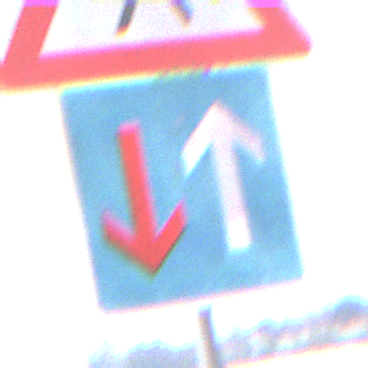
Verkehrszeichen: VorrangVorGegenverkehr
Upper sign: FussgaengerRechts
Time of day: MorningAfternoon
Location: Outdoor (Nature)
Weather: Overcast
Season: NotSpecified
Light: Natural